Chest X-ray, PA view. Patient: 52 years old, sex F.
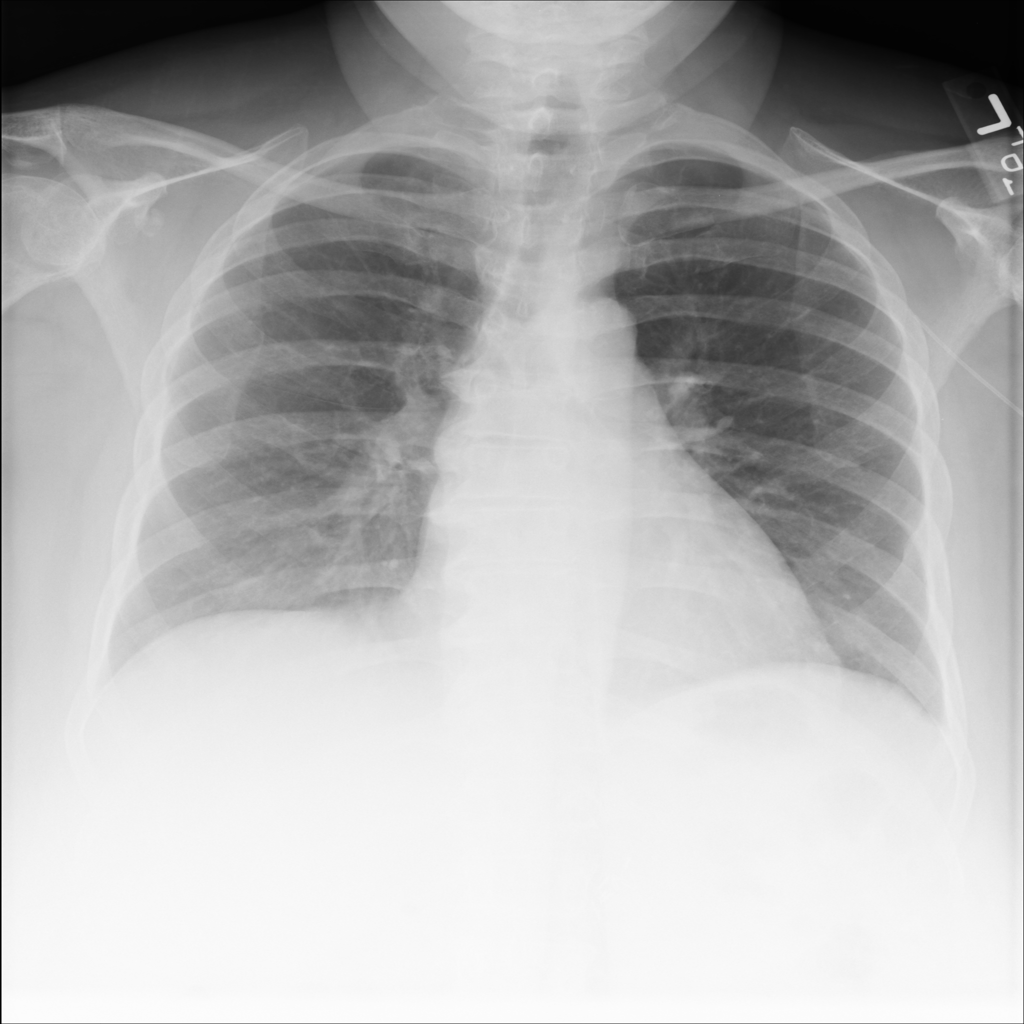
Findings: No Finding